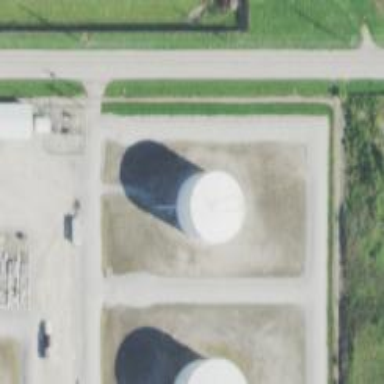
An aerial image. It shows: Storage tank that is man-made.